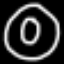
Label: donut